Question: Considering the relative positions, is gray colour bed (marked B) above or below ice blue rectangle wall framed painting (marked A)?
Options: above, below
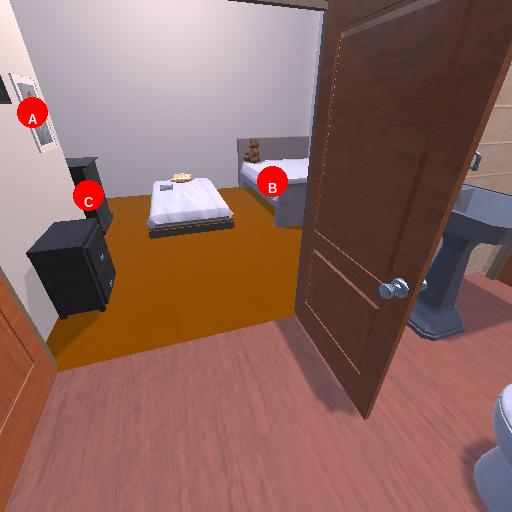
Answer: above